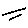
Label: line